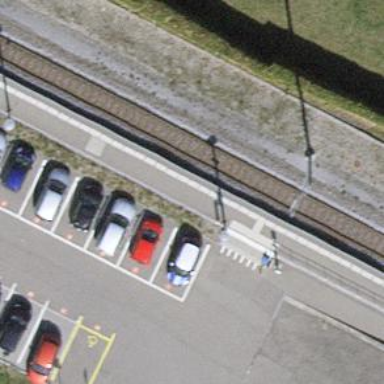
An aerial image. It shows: Steps with asphalt surface.